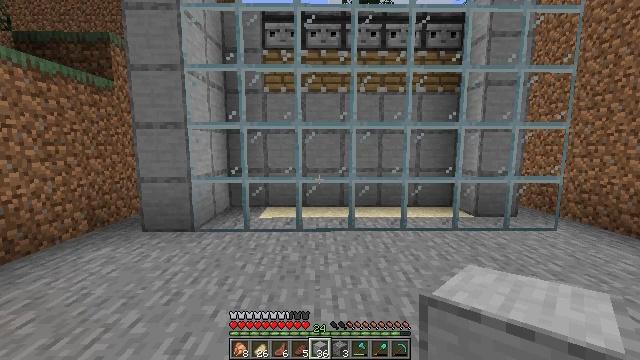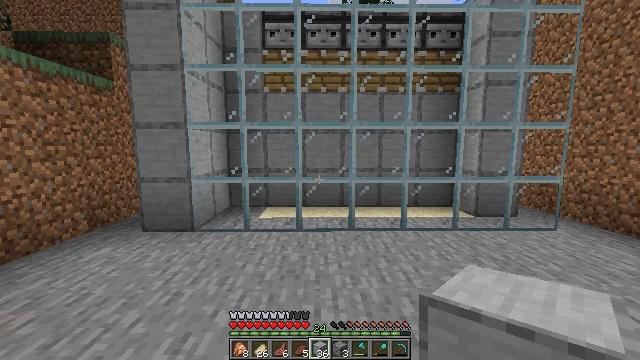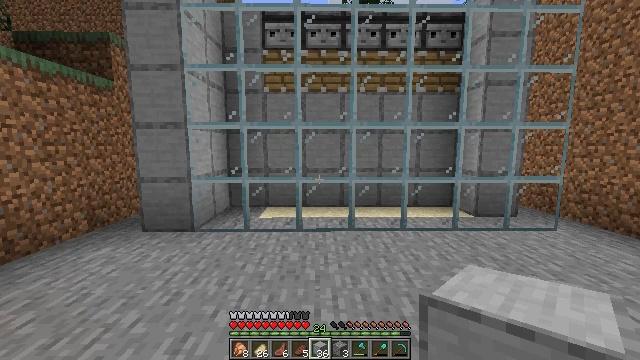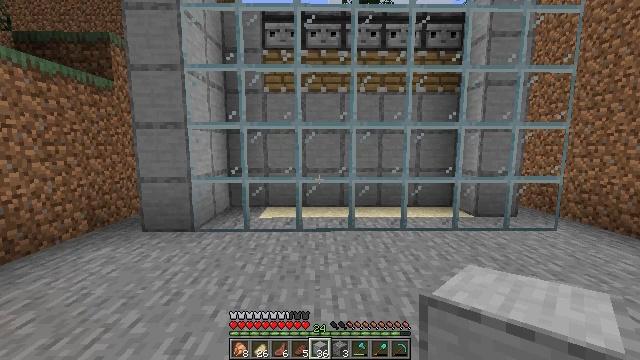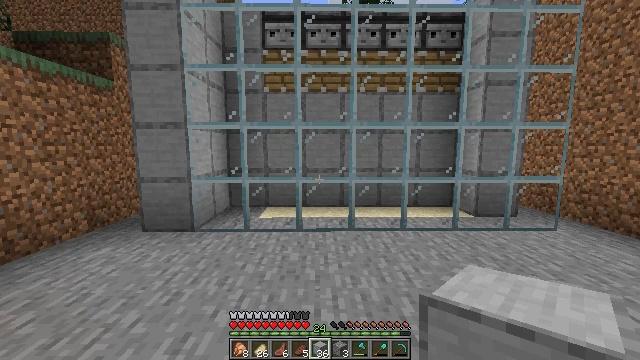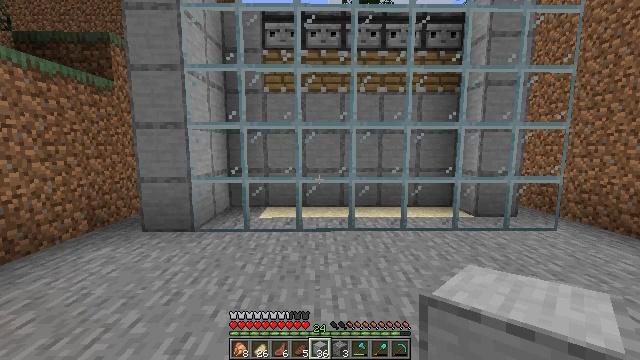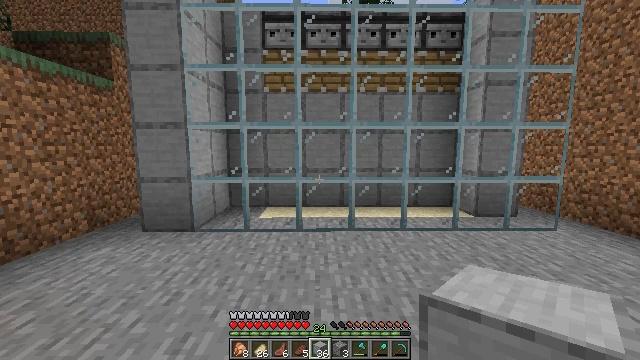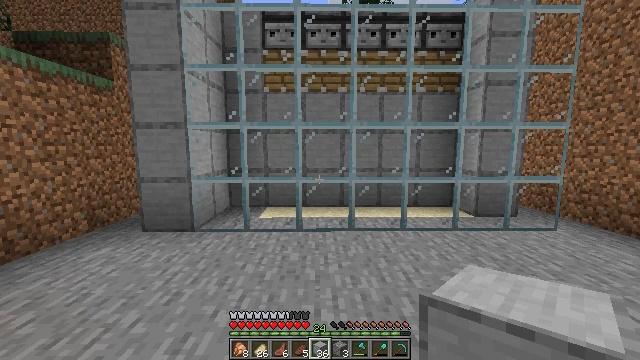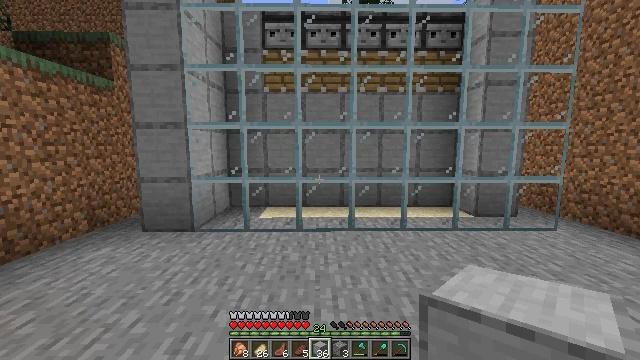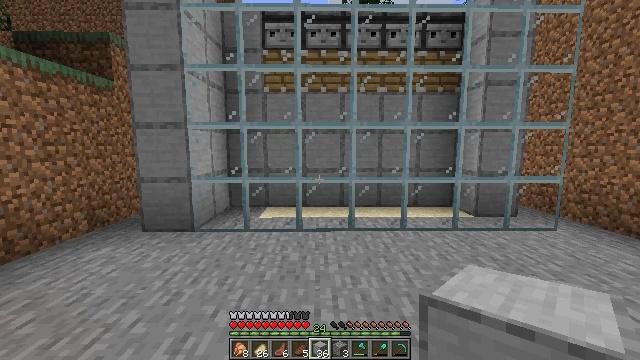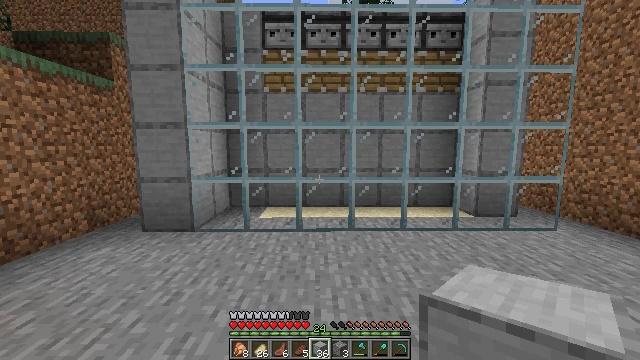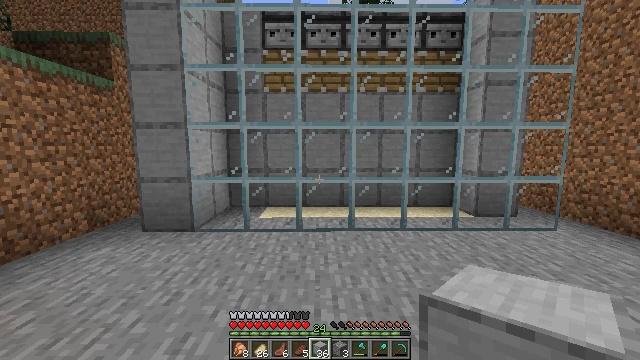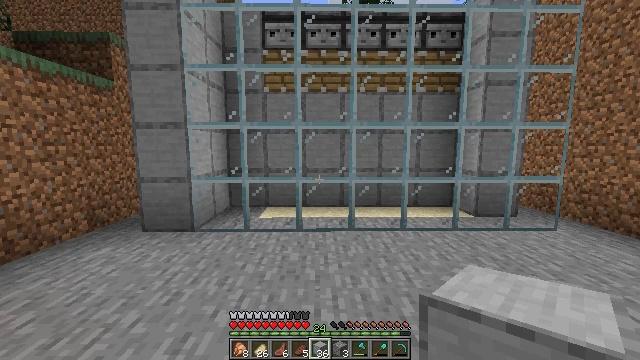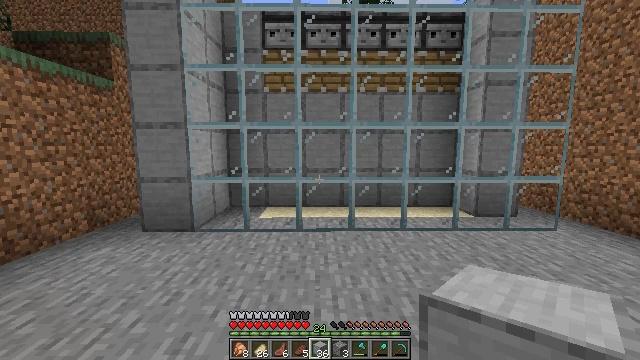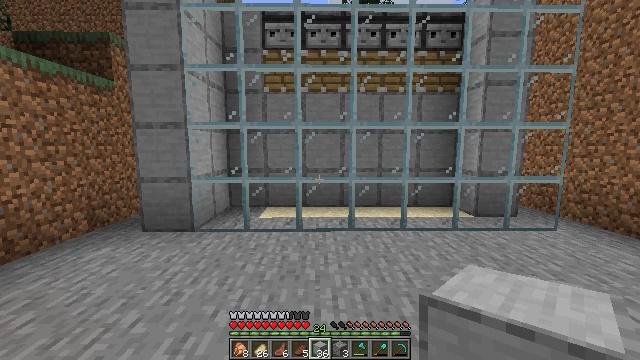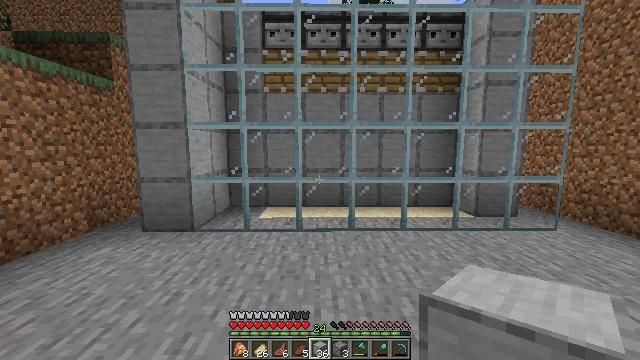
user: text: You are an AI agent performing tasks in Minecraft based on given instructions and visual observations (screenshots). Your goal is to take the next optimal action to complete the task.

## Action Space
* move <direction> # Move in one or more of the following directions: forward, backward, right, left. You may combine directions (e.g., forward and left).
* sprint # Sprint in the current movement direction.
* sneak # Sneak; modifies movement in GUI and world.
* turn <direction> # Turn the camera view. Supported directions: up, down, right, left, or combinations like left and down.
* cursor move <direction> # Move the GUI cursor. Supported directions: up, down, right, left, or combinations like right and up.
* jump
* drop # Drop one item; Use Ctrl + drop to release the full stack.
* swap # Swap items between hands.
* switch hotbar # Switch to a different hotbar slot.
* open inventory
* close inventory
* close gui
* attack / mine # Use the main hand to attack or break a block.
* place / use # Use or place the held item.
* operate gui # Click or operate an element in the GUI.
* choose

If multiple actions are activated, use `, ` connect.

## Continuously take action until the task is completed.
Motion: motion action
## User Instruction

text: Attack the smooth stone block to break it.
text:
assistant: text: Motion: no_op
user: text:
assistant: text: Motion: no_op
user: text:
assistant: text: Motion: no_op
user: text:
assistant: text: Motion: no_op
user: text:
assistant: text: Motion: no_op
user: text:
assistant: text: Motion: no_op
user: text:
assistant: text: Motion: no_op
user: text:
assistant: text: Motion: no_op
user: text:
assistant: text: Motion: no_op
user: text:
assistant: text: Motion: no_op
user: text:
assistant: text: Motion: no_op
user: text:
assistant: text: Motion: no_op
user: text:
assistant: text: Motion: no_op
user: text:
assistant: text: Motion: no_op
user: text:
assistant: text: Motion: no_op
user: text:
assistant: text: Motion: no_op
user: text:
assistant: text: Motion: no_op
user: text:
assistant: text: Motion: no_op
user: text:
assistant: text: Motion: no_op
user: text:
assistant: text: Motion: no_op
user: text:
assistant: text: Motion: no_op
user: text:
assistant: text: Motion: no_op
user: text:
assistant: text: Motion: no_op
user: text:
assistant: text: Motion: no_op
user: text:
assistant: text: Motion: no_op
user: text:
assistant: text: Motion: no_op
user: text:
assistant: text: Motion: no_op
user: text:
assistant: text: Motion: no_op
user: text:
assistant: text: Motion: no_op
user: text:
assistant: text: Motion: no_op